Question: I am constucting a grid of 5x6 circles in Java Android.
I am using drawable shape: oval, with equal height and width to create the circles, however they end up as an oval.
Image of oval shapes, instead of circles

How can I ensure that they will remain as circle?
circle_blue.xml:
'''
<?xml version="1.0" encoding="utf-8"?>
<selector xmlns:android="http://schemas.android.com/apk/res/android">
<item>
<shape android:shape="oval">
<solid android:color="#637bfe"/>
<stroke android:color="#FFFFFF" android:width="5dp"/>
<!-- Set the same value for both width and height to get a circular shape -->
<size android:width="40dp" android:height="40dp"/>
</shape>
</item>
</selector>
'''
In the following the xml I use to construct the grid. I am using a FrameLayout to define the aspect ratio and then a table layout to put the circles into a structure.
'''
<?xml version="1.0" encoding="utf-8"?>
<android.support.constraint.ConstraintLayout xmlns:android="http://schemas.android.com/apk/res/android"
xmlns:app="http://schemas.android.com/apk/res-auto"
xmlns:tools="http://schemas.android.com/tools"
android:layout_width="match_parent"
android:layout_height="match_parent"
tools:context="at.react.reaction.MainActivity">
<TextView
android:id="@+id/textView"
android:layout_width="wrap_content"
android:layout_height="wrap_content"
android:text="Instruction"
android:textSize="24sp"
app:layout_constraintBottom_toBottomOf="parent"
app:layout_constraintEnd_toEndOf="parent"
app:layout_constraintStart_toStartOf="parent"
app:layout_constraintTop_toTopOf="parent"
app:layout_constraintVertical_bias="0.<PHONE>" />
<FrameLayout
android:layout_width="0dp"
android:layout_height="0dp"
android:layout_marginEnd="0dp"
android:layout_marginStart="0dp"
android:layout_marginTop="0dp"
android:background="@android:color/white"
app:layout_constraintDimensionRatio="H,5:6"
app:layout_constraintBottom_toBottomOf="parent"
app:layout_constraintEnd_toEndOf="parent"
app:layout_constraintStart_toStartOf="parent"
app:layout_constraintTop_toBottomOf="@+id/textView">
<TableLayout
android:layout_width="wrap_content"
android:layout_height="wrap_content"
android:layout_marginBottom="8dp"
android:layout_marginEnd="8dp"
android:layout_marginStart="8dp"
android:layout_marginTop="8dp">
<TableRow
android:layout_width="wrap_content"
android:layout_height="wrap_content" >
<Button
android:id="@+id/btn11"
android:layout_width="wrap_content"
android:layout_height="wrap_content"
android:layout_weight="1"
android:background="@drawable/circle_blue"
android:elevation="9dp"
android:textColor="#fff" />
<Button
android:id="@+id/btn12"
android:layout_width="wrap_content"
android:layout_height="wrap_content"
android:layout_weight="1"
android:background="@drawable/circle_blue"
android:elevation="9dp"
android:textColor="#fff" />
<Button
android:id="@+id/btn13"
android:layout_width="wrap_content"
android:layout_height="wrap_content"
android:layout_weight="1"
android:background="@drawable/circle_blue"
android:elevation="9dp"
android:textColor="#fff" />
<Button
android:id="@+id/btn14"
android:layout_width="wrap_content"
android:layout_height="wrap_content"
android:layout_weight="1"
android:background="@drawable/circle_blue"
android:elevation="9dp"
android:textColor="#fff" />
<Button
android:id="@+id/btn15"
android:layout_width="wrap_content"
android:layout_height="wrap_content"
android:layout_weight="1"
android:background="@drawable/circle_blue"
android:elevation="9dp"
android:textColor="#fff" />
</TableRow>
<TableRow
android:layout_width="wrap_content"
android:layout_height="wrap_content" >
<Button
android:id="@+id/btn21"
android:layout_width="match_parent"
android:layout_height="wrap_content"
android:layout_weight="1"
android:background="@drawable/circle_blue"
android:elevation="9dp"
android:textColor="#fff" />
<Button
android:id="@+id/btn22"
android:layout_width="wrap_content"
android:layout_height="wrap_content"
android:layout_weight="1"
android:background="@drawable/circle_blue"
android:elevation="9dp"
android:textColor="#fff" />
<Button
android:id="@+id/btn23"
android:layout_width="wrap_content"
android:layout_height="wrap_content"
android:layout_weight="1"
android:background="@drawable/circle_blue"
android:elevation="9dp"
android:textColor="#fff" />
<Button
android:id="@+id/btn24"
android:layout_width="wrap_content"
android:layout_height="wrap_content"
android:layout_weight="1"
android:background="@drawable/circle_blue"
android:elevation="9dp"
android:textColor="#fff" />
<Button
android:id="@+id/btn25"
android:layout_width="wrap_content"
android:layout_height="wrap_content"
android:layout_weight="1"
android:background="@drawable/circle_blue"
android:elevation="9dp"
android:textColor="#fff" />
</TableRow>
<TableRow
android:layout_width="wrap_content"
android:layout_height="wrap_content" >
<Button
android:id="@+id/btn31"
android:layout_width="wrap_content"
android:layout_height="wrap_content"
android:layout_weight="1"
android:background="@drawable/circle_blue"
android:elevation="9dp"
android:textColor="#fff" />
<Button
android:id="@+id/btn32"
android:layout_width="wrap_content"
android:layout_height="wrap_content"
android:layout_weight="1"
android:background="@drawable/circle_blue"
android:elevation="9dp"
android:textColor="#fff" />
<Button
android:id="@+id/btn33"
android:layout_width="wrap_content"
android:layout_height="wrap_content"
android:layout_weight="1"
android:background="@drawable/circle_blue"
android:elevation="9dp"
android:textColor="#fff" />
<Button
android:id="@+id/btn34"
android:layout_width="wrap_content"
android:layout_height="wrap_content"
android:layout_weight="1"
android:background="@drawable/circle_blue"
android:elevation="9dp"
android:textColor="#fff" />
<Button
android:id="@+id/btn35"
android:layout_width="wrap_content"
android:layout_height="wrap_content"
android:layout_weight="1"
android:background="@drawable/circle_blue"
android:elevation="9dp"
android:textColor="#fff" />
</TableRow>
<TableRow
android:layout_width="wrap_content"
android:layout_height="wrap_content" >
<Button
android:id="@+id/btn41"
android:layout_width="wrap_content"
android:layout_height="wrap_content"
android:layout_weight="1"
android:background="@drawable/circle_blue"
android:elevation="9dp"
android:textColor="#fff" />
<Button
android:id="@+id/btn42"
android:layout_width="wrap_content"
android:layout_height="wrap_content"
android:layout_weight="1"
android:background="@drawable/circle_blue"
android:elevation="9dp"
android:textColor="#fff" />
<Button
android:id="@+id/btn43"
android:layout_width="wrap_content"
android:layout_height="wrap_content"
android:layout_weight="1"
android:background="@drawable/circle_blue"
android:elevation="9dp"
android:textColor="#fff" />
<Button
android:id="@+id/btn44"
android:layout_width="wrap_content"
android:layout_height="wrap_content"
android:layout_weight="1"
android:background="@drawable/circle_blue"
android:elevation="9dp"
android:textColor="#fff" />
<Button
android:id="@+id/btn45"
android:layout_width="wrap_content"
android:layout_height="wrap_content"
android:layout_weight="1"
android:background="@drawable/circle_blue"
android:elevation="9dp"
android:textColor="#fff" />
</TableRow>
<TableRow
android:layout_width="wrap_content"
android:layout_height="wrap_content" >
<Button
android:id="@+id/btn51"
android:layout_width="wrap_content"
android:layout_height="wrap_content"
android:layout_weight="1"
android:background="@drawable/circle_blue"
android:elevation="9dp"
android:textColor="#fff" />
<Button
android:id="@+id/btn52"
android:layout_width="wrap_content"
android:layout_height="wrap_content"
android:layout_weight="1"
android:background="@drawable/circle_blue"
android:elevation="9dp"
android:textColor="#fff" />
<Button
android:id="@+id/btn53"
android:layout_width="wrap_content"
android:layout_height="wrap_content"
android:layout_weight="1"
android:background="@drawable/circle_blue"
android:elevation="9dp"
android:textColor="#fff" />
<Button
android:id="@+id/btn54"
android:layout_width="wrap_content"
android:layout_height="wrap_content"
android:layout_weight="1"
android:background="@drawable/circle_blue"
android:elevation="9dp"
android:textColor="#fff" />
<Button
android:id="@+id/btn55"
android:layout_width="wrap_content"
android:layout_height="wrap_content"
android:layout_weight="1"
android:background="@drawable/circle_blue"
android:elevation="9dp"
android:textColor="#fff" />
</TableRow>
<TableRow
android:layout_width="wrap_content"
android:layout_height="wrap_content" >
<Button
android:id="@+id/btn61"
android:layout_width="wrap_content"
android:layout_height="wrap_content"
android:layout_weight="1"
android:background="@drawable/circle_blue"
android:elevation="9dp"
android:textColor="#fff" />
<Button
android:id="@+id/btn62"
android:layout_width="wrap_content"
android:layout_height="wrap_content"
android:layout_weight="1"
android:background="@drawable/circle_blue"
android:elevation="9dp"
android:textColor="#fff" />
<Button
android:id="@+id/btn63"
android:layout_width="wrap_content"
android:layout_height="wrap_content"
android:layout_weight="1"
android:background="@drawable/circle_blue"
android:elevation="9dp"
android:textColor="#fff" />
<Button
android:id="@+id/btn64"
android:layout_width="wrap_content"
android:layout_height="wrap_content"
android:layout_weight="1"
android:background="@drawable/circle_blue"
android:elevation="9dp"
android:textColor="#fff" />
<Button
android:id="@+id/btn65"
android:layout_width="wrap_content"
android:layout_height="wrap_content"
android:layout_weight="1"
android:background="@drawable/circle_blue"
android:elevation="9dp"
android:textColor="#fff" />
</TableRow>
</TableLayout>
</FrameLayout>
</android.support.constraint.ConstraintLayout>
'''
Thanks for any help!!
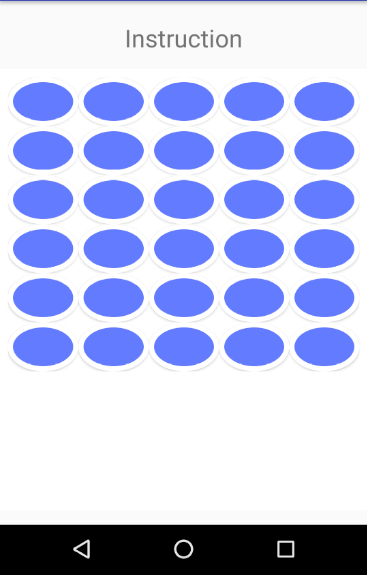
Answer: Thanks Killer!
Using ImageButton instead of Button solved the issue!